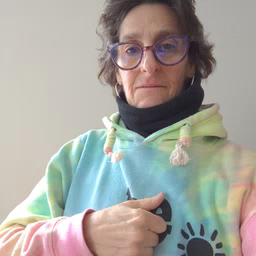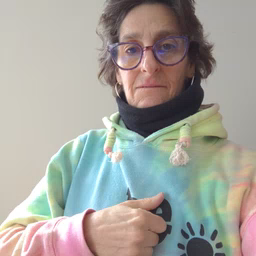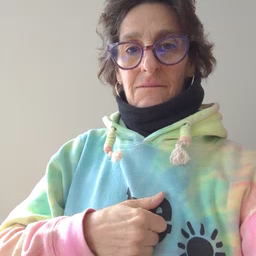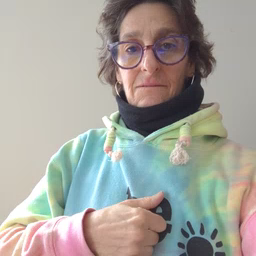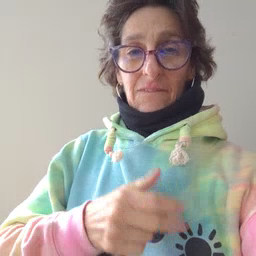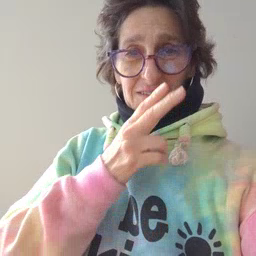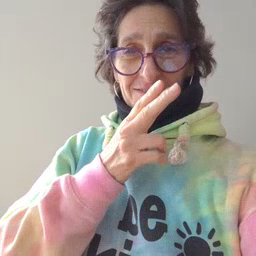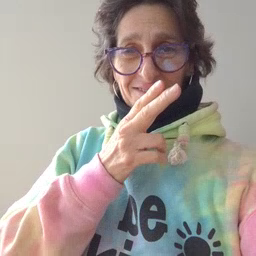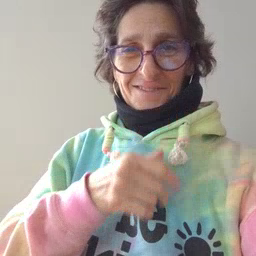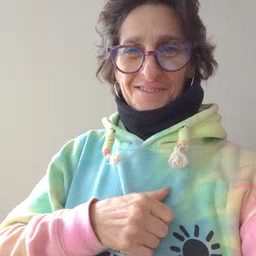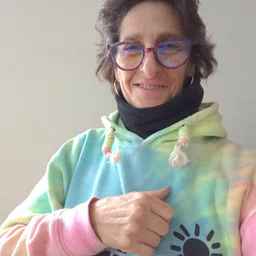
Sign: hen